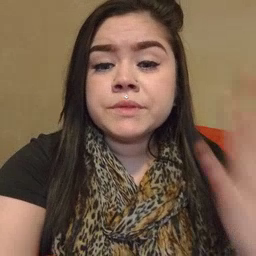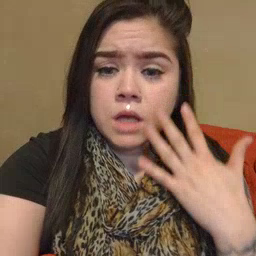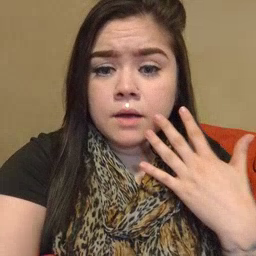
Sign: sad